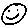
Label: smiley face